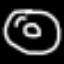
Label: donut